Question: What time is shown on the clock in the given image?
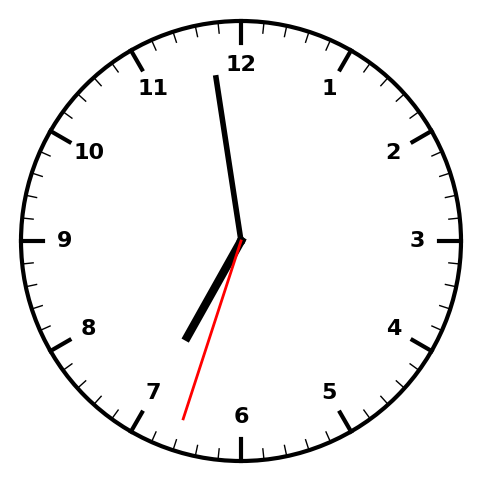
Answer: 06:58:33